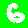
Digit: 6